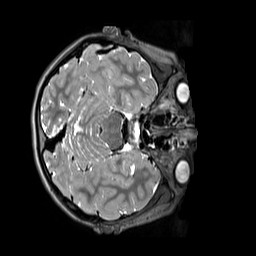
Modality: T2w
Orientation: axial
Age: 9
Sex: female
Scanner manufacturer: siemens
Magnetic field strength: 3 T
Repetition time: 3.2 s
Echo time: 0.408 s